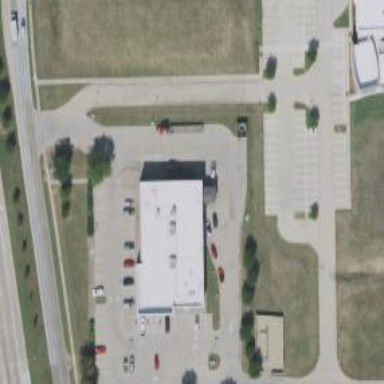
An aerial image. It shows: Pharmacy providing healthcare services.